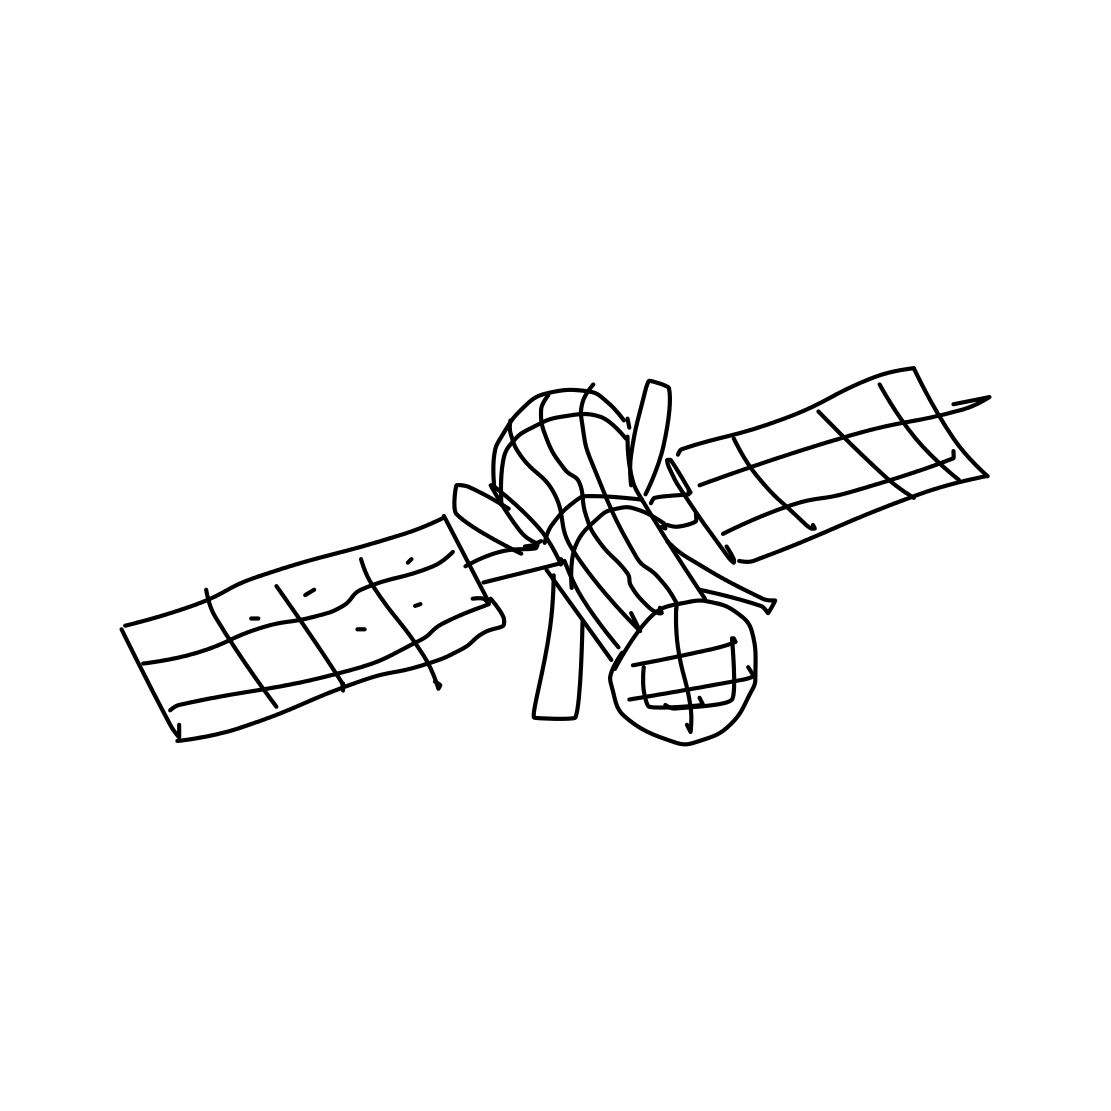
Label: satellite